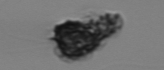
Label: Syracosphaera_pulchra